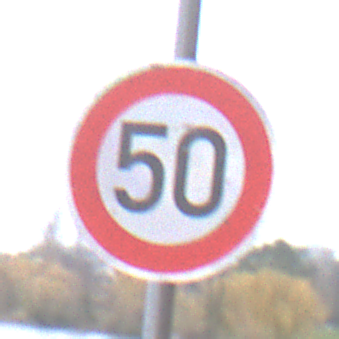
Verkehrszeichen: Geschwindigkeit50
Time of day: MorningAfternoon
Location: Outdoor (Nature)
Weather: Overcast
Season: NotSpecified
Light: Natural